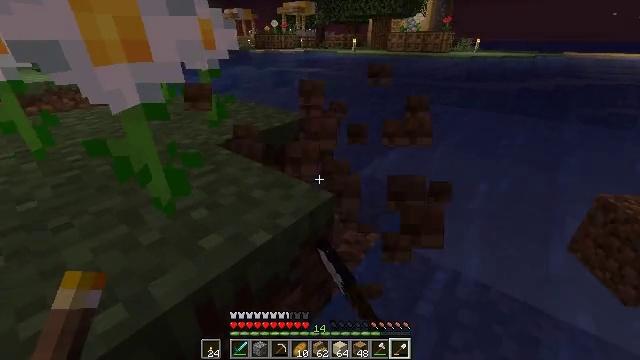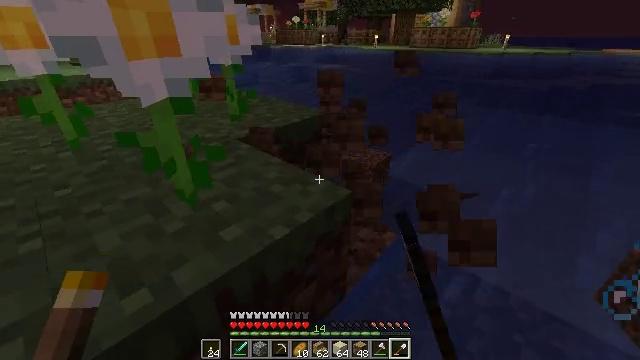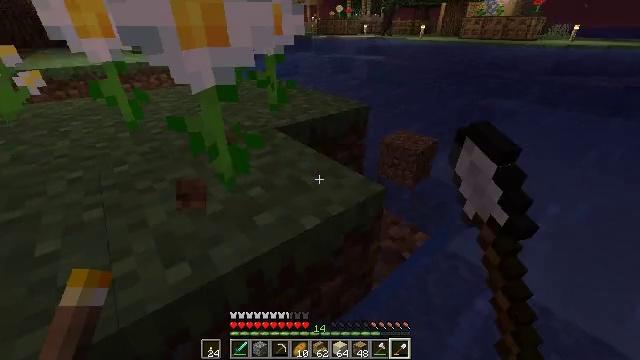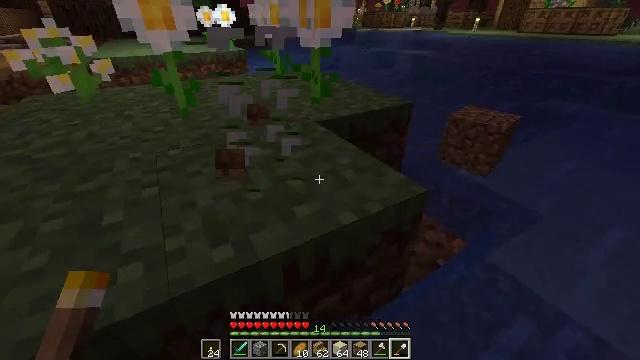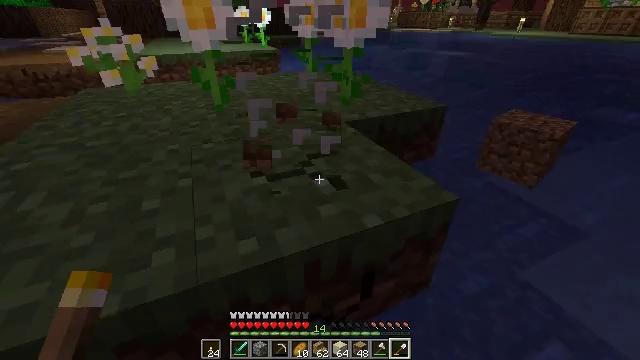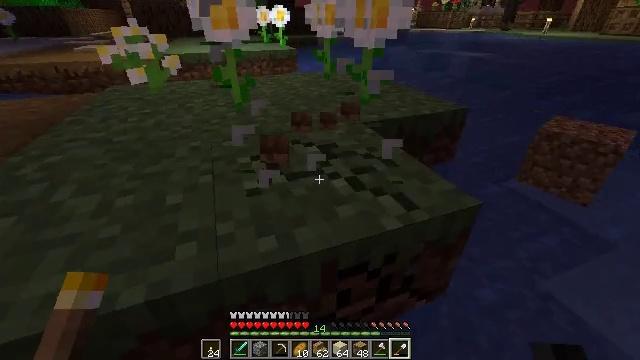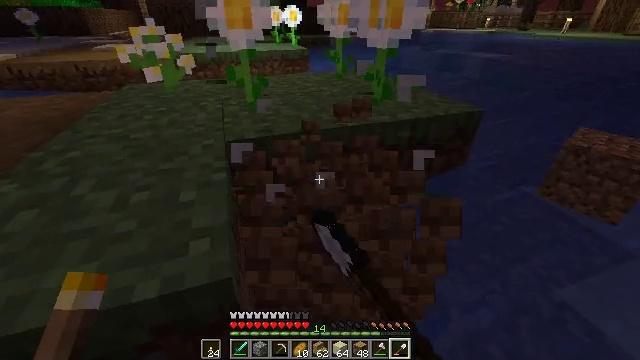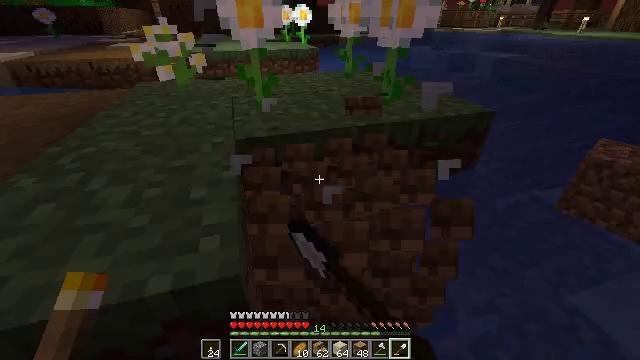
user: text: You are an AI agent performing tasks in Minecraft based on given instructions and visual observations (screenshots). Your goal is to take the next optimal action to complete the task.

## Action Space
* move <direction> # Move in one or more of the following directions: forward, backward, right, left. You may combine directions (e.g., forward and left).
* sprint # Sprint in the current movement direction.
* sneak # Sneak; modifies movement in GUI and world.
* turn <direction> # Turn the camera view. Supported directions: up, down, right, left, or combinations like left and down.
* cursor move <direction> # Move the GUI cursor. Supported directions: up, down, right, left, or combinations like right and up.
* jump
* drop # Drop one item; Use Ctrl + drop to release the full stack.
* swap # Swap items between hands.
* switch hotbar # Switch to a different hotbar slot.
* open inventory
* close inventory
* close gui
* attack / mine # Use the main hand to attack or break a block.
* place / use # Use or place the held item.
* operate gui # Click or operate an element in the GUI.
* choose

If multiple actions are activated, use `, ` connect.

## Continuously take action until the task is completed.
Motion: motion action
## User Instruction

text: Gather the oxeye daisy for crafting.
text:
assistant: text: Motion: turn left, attack / mine
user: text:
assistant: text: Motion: turn left and down, attack / mine
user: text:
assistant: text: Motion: turn left and down, attack / mine
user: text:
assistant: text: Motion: turn left, attack / mine
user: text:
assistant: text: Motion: turn left, attack / mine
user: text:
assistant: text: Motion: turn left, attack / mine
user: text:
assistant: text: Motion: turn left, attack / mine
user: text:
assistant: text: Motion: attack / mine